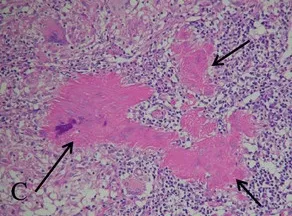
Histopathology of the lymph node. (C) Black arrows indicate three eosinophilic homogenous degenerated substances (hyaline-like degeneration) with fibrotic configuration. Nuclear remnants are barely visible. Morphological transition from degenerating/degenerated giant cells to hyaline-like degeneration is shown. Hematoxylin and eosin stain (underx20 magnification objective).
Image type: pathology (h&e)